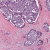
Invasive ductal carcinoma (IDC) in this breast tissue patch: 1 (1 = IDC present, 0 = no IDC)